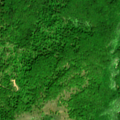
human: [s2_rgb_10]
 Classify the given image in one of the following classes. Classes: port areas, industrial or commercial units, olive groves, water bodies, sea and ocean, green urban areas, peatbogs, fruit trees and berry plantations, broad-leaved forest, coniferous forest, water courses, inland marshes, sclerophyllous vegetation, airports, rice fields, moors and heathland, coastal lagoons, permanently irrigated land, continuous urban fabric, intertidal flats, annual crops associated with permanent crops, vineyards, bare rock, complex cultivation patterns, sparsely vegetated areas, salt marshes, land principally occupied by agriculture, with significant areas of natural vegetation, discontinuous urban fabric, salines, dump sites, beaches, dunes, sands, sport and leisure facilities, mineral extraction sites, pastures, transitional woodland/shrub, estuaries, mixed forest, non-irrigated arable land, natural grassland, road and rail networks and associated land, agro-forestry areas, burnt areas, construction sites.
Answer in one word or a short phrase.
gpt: broad-leaved forest, natural grassland, transitional woodland/shrub